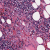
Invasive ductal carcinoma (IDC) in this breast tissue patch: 0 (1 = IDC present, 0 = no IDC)